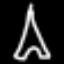
Label: The Eiffel Tower